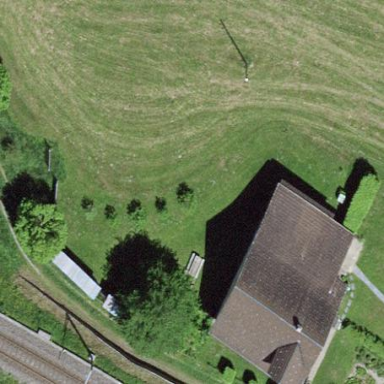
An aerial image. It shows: Detached building with gabled roof.